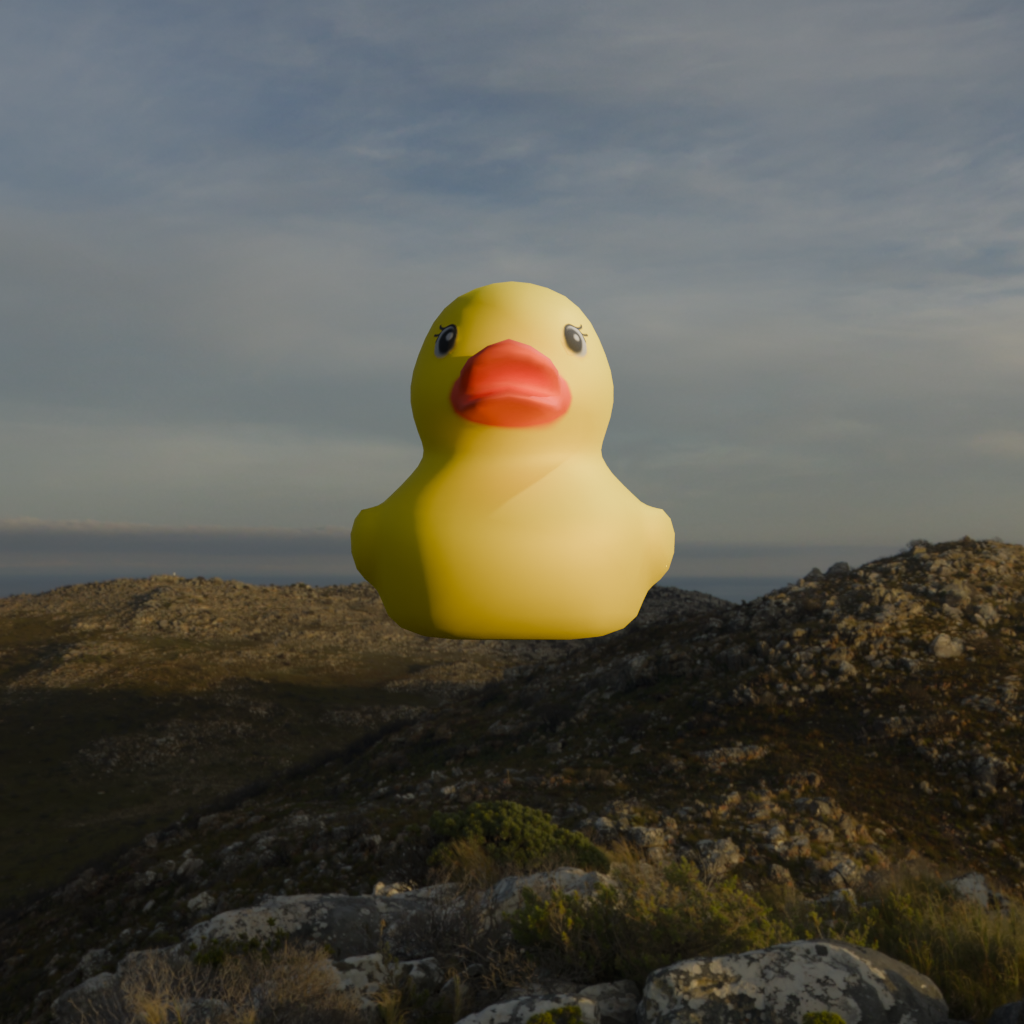
an image of a yellow rubber duck seen from <front> in a golden sunset over rocky mountains.